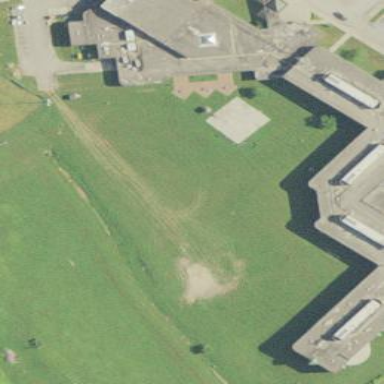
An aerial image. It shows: School building.